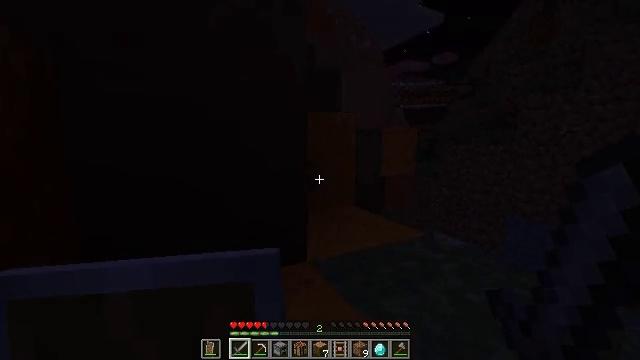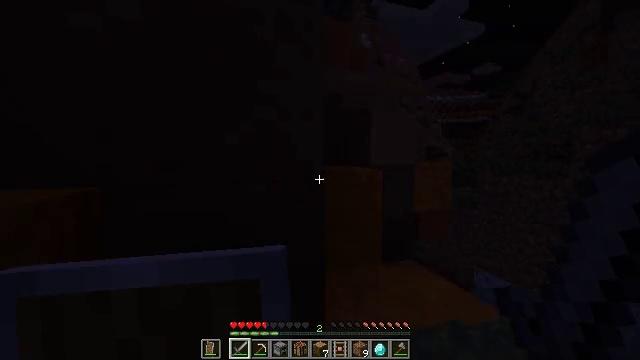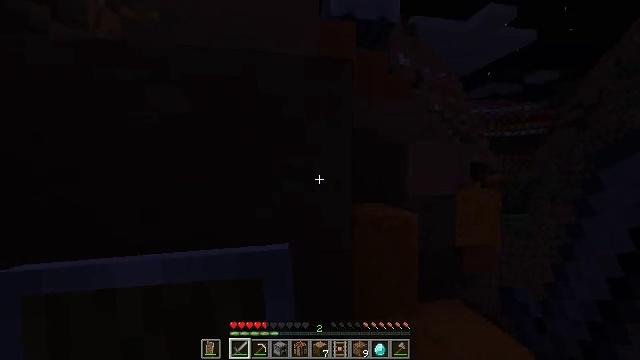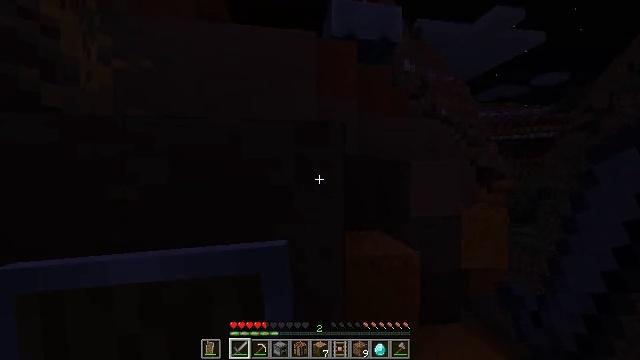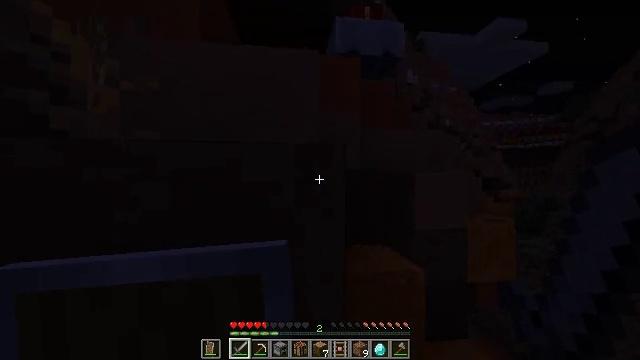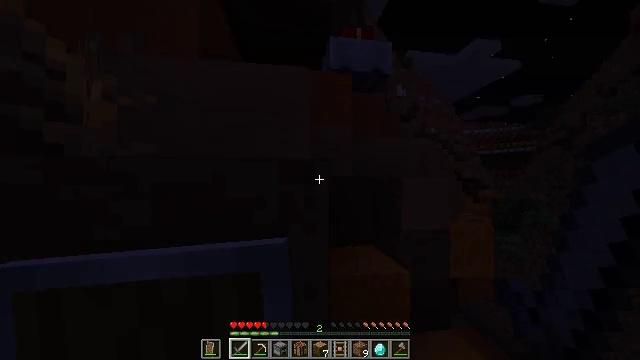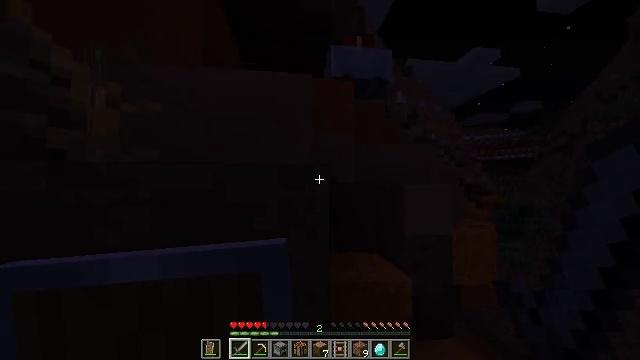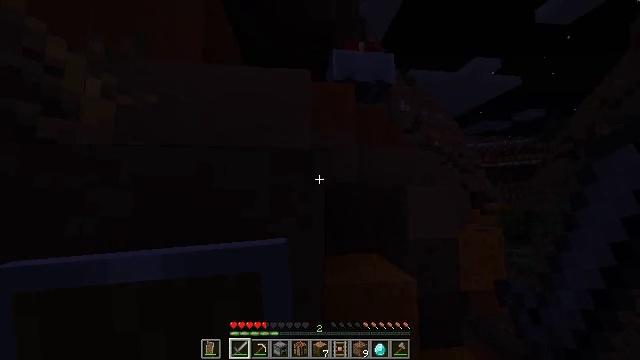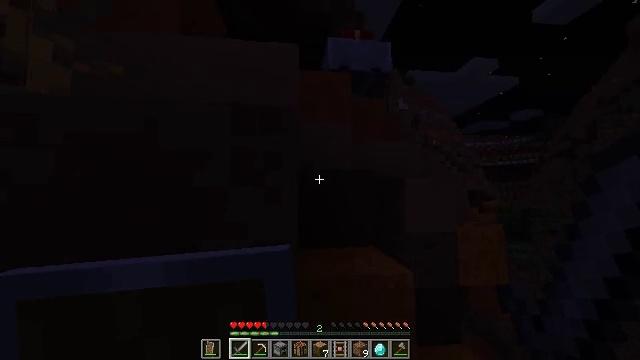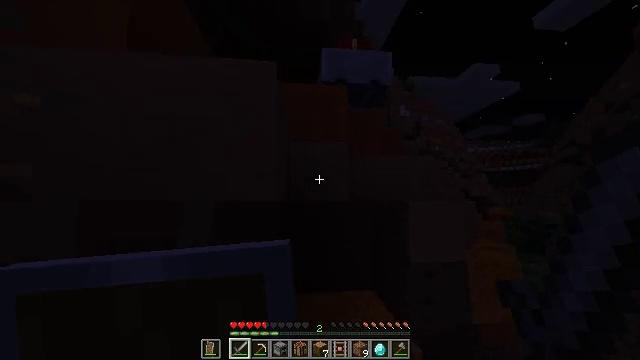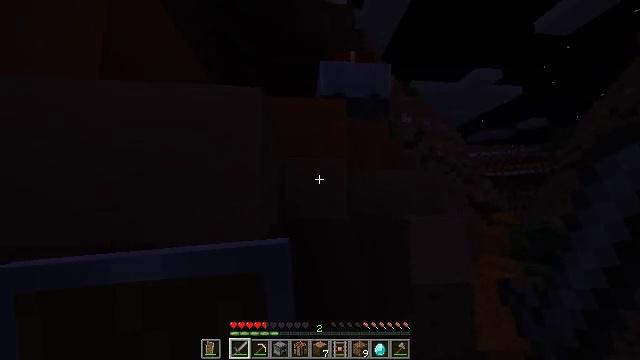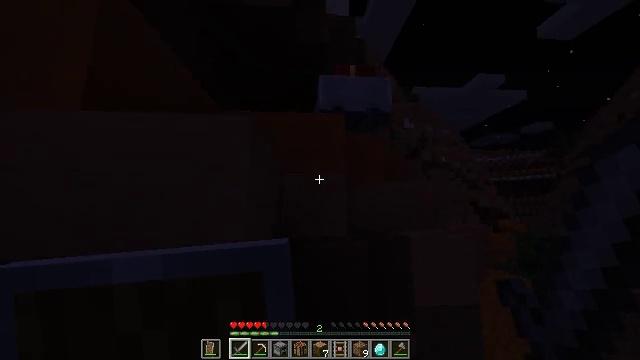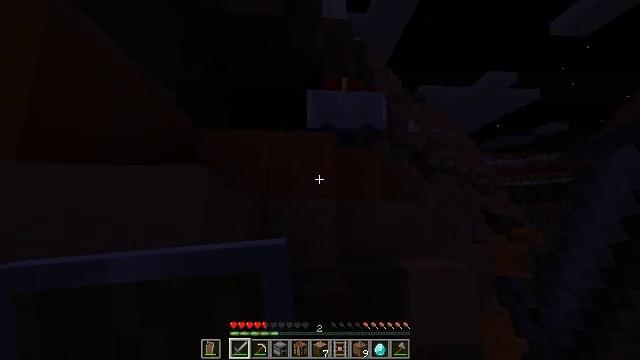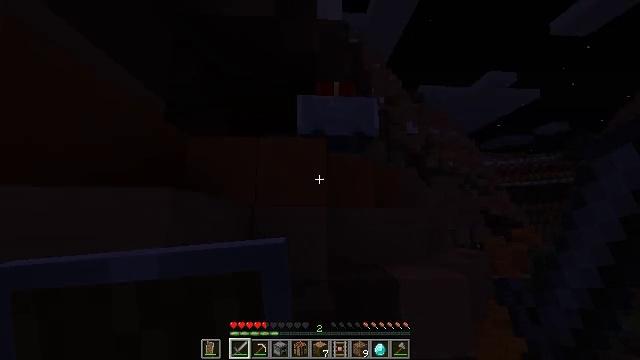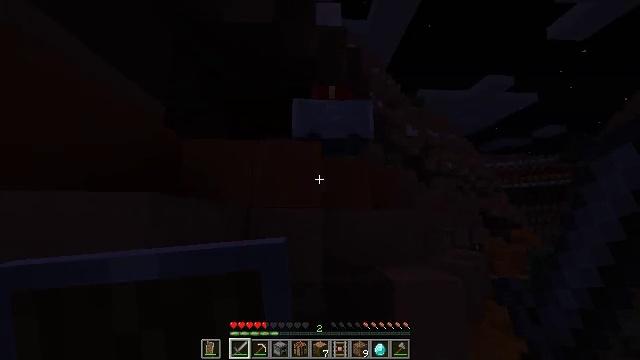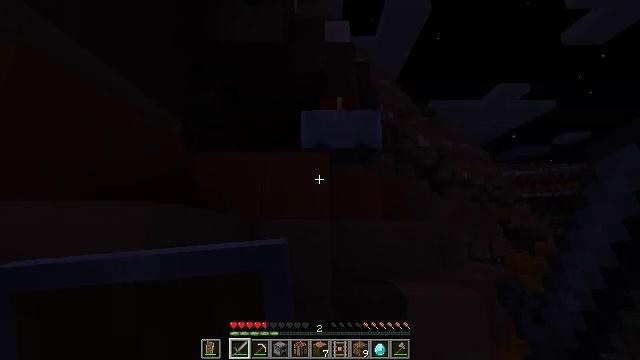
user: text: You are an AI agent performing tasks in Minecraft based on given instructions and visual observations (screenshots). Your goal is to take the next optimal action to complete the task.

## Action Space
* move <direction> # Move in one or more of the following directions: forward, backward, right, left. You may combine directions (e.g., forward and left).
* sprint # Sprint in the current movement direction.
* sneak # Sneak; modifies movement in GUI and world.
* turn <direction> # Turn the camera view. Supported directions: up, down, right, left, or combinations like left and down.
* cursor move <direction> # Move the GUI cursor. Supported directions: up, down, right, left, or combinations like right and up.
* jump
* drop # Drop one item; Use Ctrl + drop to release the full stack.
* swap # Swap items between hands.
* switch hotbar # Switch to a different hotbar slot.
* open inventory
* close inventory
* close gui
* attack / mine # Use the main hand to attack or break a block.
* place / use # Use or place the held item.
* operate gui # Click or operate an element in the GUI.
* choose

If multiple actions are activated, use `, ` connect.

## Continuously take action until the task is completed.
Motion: motion action
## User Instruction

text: Collect the brown terracotta block.
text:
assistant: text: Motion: move forward, sprint, turn left and up, jump
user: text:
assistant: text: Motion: move forward, sprint, turn left and up, jump
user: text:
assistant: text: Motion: move forward, sprint, turn left, jump
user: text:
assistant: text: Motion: move forward, sprint, turn left and up, jump
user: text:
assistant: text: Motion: move forward, sprint, jump
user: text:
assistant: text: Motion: move forward, sprint, turn up, jump
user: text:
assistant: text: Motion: move forward and move right, sprint, turn left and up, jump
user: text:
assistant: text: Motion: move forward and move right, sprint
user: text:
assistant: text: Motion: move forward and move right, turn up, jump
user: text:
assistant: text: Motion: move forward and move right, turn up, jump
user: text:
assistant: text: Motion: move forward and move right, turn up, jump
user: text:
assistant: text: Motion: move forward and move right, sprint, jump
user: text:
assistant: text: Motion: move forward, sprint, jump
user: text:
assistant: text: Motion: move forward, sprint, jump
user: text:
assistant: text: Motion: move forward, sprint, turn left and up, jump
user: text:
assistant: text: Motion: move forward, sprint, turn up, jump
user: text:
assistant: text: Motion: move forward and move left, sprint, turn right and up, jump
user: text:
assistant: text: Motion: move forward and move left, sprint, turn right and up, jump
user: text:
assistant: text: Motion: move forward and move left, sprint, turn up, jump
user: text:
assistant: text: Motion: move forward and move left, sprint, turn left and up, jump
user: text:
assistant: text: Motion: move forward and move left, sprint, turn up, jump
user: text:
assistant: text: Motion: move forward and move left, sprint, turn up, jump
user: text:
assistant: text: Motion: move forward and move left, sprint, turn up, jump
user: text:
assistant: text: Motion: move forward and move left, sprint, turn down, use / place, jump
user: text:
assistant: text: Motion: move forward and move left, sprint, turn down, use / place, jump
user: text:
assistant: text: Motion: move forward, use / place, jump
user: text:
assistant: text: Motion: use / place, jump
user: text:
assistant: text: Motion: no_op
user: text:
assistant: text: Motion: no_op
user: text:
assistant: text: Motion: no_op